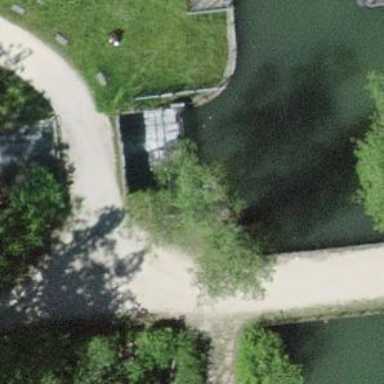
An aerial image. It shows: Canal.